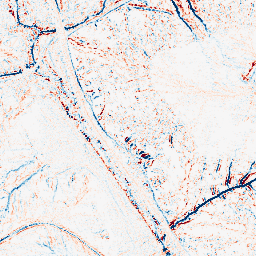
Category: edge_preserving
Decomposition family: median
Decomposition parameters: size: 5
Upsampling method: edge_directed
Upsampling parameters: scale: 2
Upsampling scale: 2